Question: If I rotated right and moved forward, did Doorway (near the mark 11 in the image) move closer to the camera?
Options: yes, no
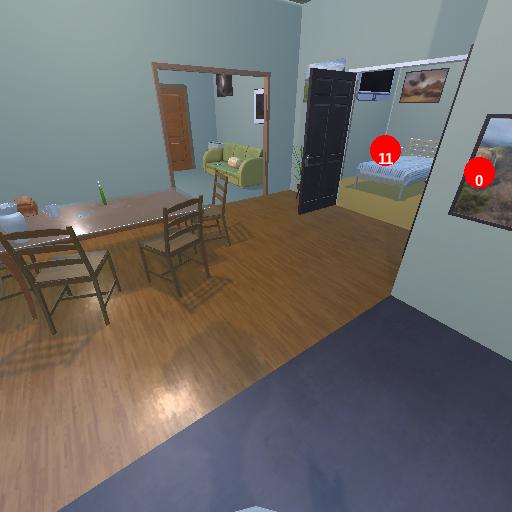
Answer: yes